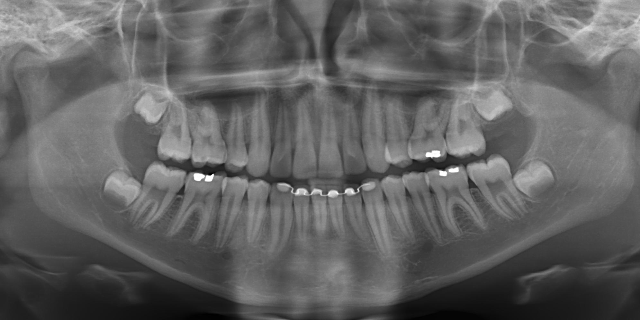
adult